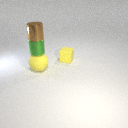
large yellow rubber sphere below small brown metal cylinder